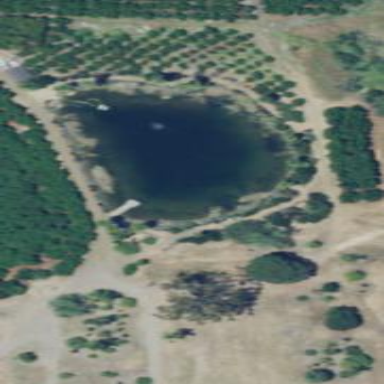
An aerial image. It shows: Pond with natural water.